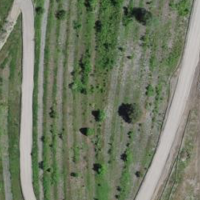
EUNIS habitat code: 57
Species observed at this site:
Linaria vulgaris
Pyrausta despicata
Lysandra bellargus